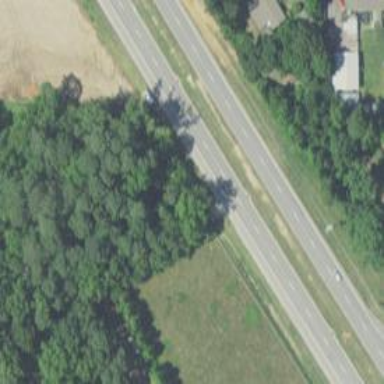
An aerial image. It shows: Expressway with asphalt surface classified as trunk highway.